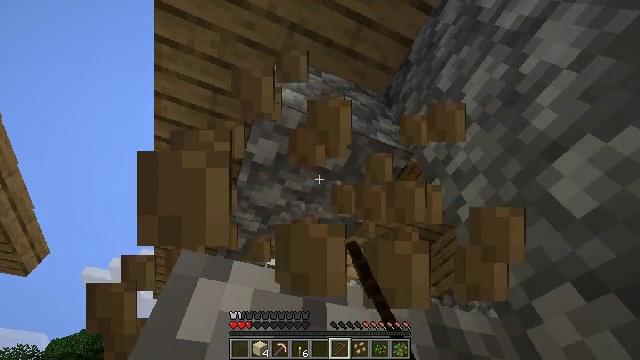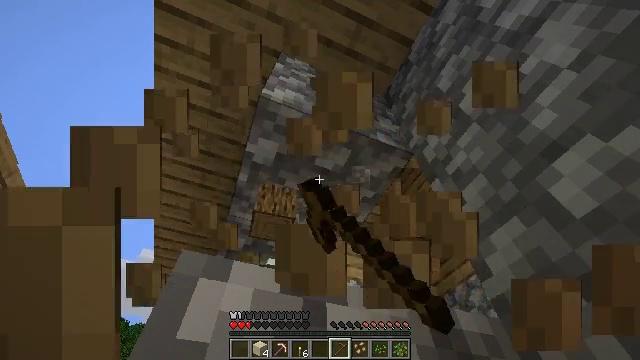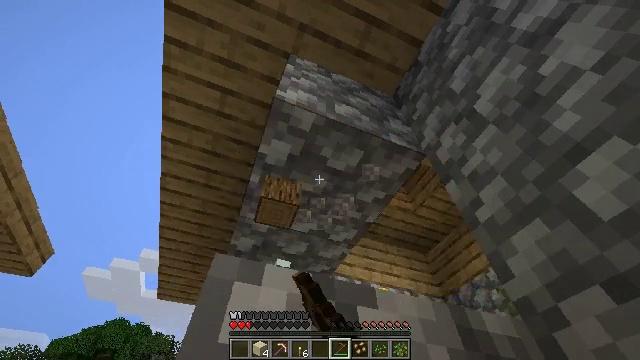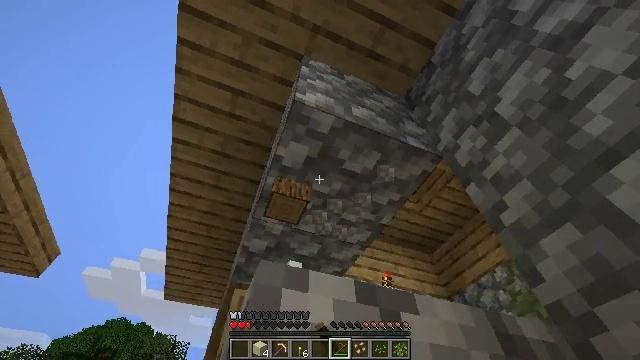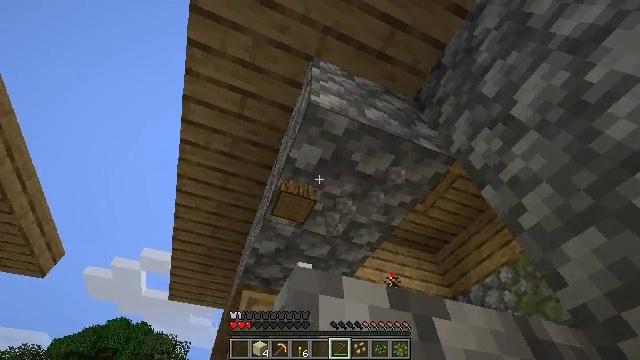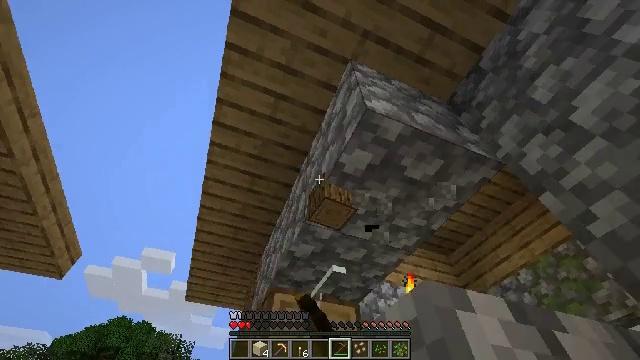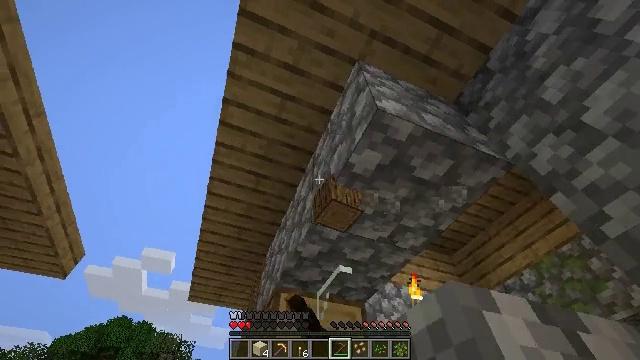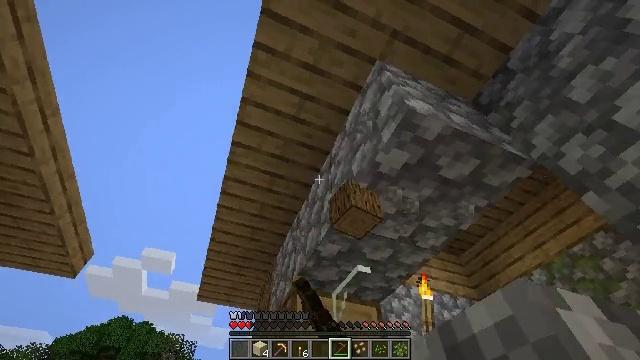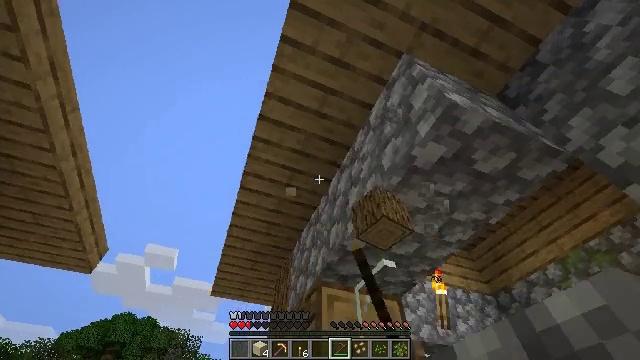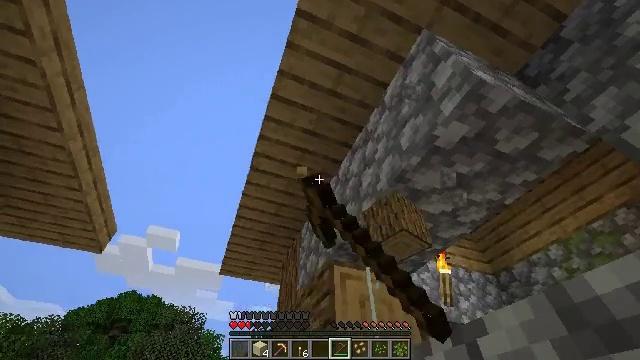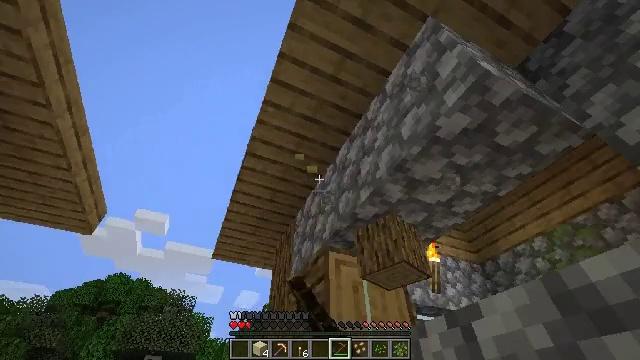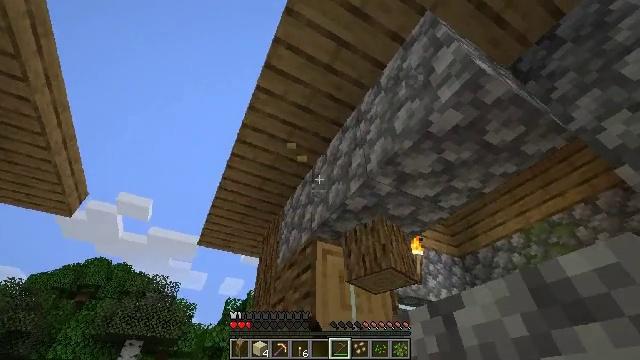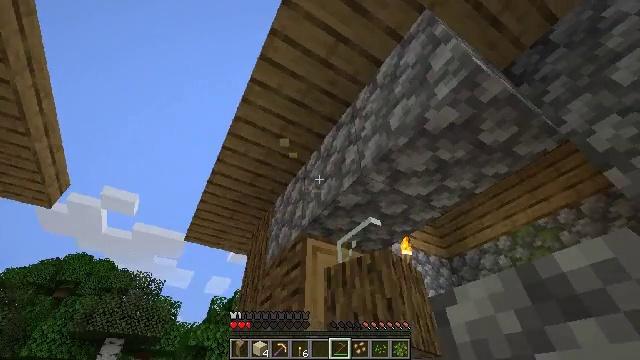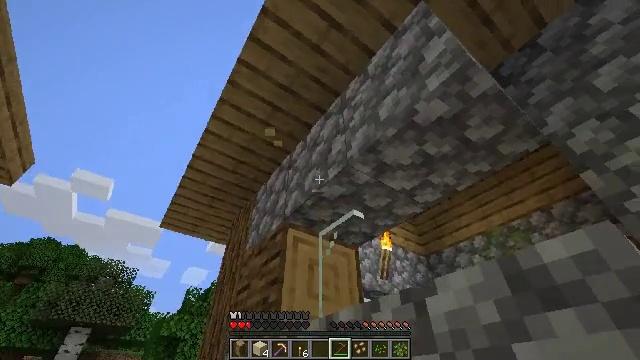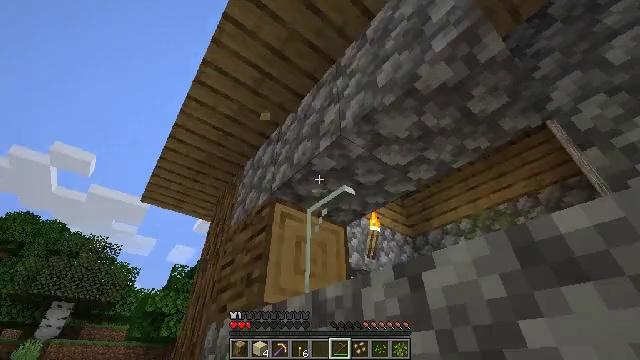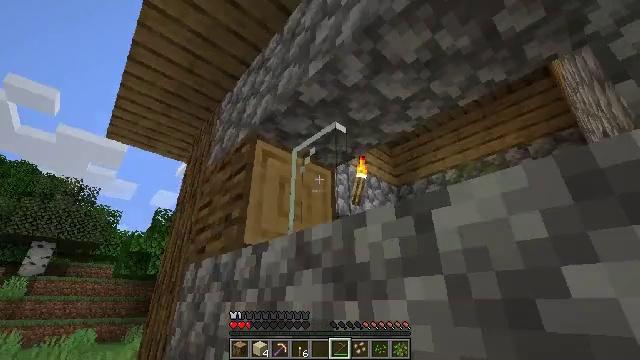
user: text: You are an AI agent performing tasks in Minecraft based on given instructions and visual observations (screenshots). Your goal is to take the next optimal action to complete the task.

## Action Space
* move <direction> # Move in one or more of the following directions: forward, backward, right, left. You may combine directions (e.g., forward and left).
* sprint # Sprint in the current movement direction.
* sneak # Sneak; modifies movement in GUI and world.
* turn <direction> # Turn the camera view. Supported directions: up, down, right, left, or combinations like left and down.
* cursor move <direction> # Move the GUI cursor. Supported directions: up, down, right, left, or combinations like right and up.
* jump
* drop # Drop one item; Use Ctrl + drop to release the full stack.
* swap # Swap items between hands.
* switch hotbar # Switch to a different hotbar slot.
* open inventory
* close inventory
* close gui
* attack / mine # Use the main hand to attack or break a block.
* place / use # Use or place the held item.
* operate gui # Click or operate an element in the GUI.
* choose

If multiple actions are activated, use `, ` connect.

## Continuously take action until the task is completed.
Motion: motion action
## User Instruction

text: Chop down the oak log.
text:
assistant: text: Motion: attack / mine
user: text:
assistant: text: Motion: move left, attack / mine
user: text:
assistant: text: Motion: move left, attack / mine
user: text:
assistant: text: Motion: move left, attack / mine
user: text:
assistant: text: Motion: move left, attack / mine
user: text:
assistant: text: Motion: move left, attack / mine
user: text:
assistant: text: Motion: move left, attack / mine
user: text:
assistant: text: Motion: attack / mine
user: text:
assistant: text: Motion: turn down, attack / mine
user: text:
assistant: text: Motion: turn right and down
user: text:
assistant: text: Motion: turn right and down
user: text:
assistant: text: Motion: move forward, turn right
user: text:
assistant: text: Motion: move forward, turn right and down
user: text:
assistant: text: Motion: move forward, turn right and down
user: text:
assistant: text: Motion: move forward, turn right and down
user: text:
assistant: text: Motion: move forward, turn right and down
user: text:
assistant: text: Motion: move forward, turn down
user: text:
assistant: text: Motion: no_op
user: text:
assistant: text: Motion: turn left
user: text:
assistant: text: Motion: turn left and down
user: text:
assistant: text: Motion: turn left
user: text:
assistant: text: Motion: move left, turn left and up
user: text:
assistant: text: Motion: move left, turn left
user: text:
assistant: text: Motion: move left
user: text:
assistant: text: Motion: move left
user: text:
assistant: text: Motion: turn right and up
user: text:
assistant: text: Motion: turn right and up
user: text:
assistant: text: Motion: no_op
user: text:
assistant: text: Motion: turn right
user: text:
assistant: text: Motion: turn right